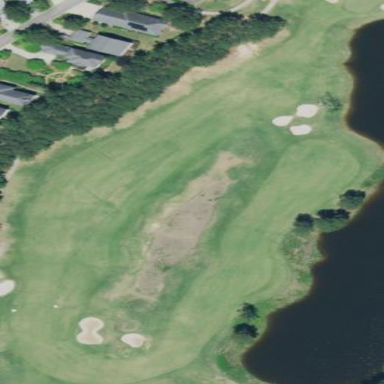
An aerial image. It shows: Golf fairway surrounded by grass.